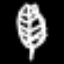
Label: leaf